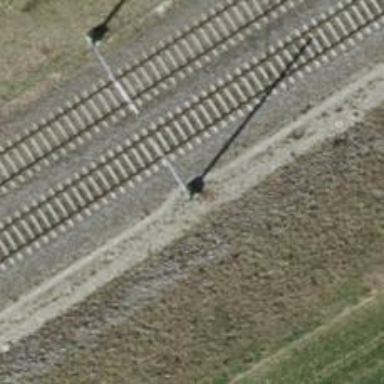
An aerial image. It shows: Catenary mast for power lines.